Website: bh-photo
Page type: billing-address
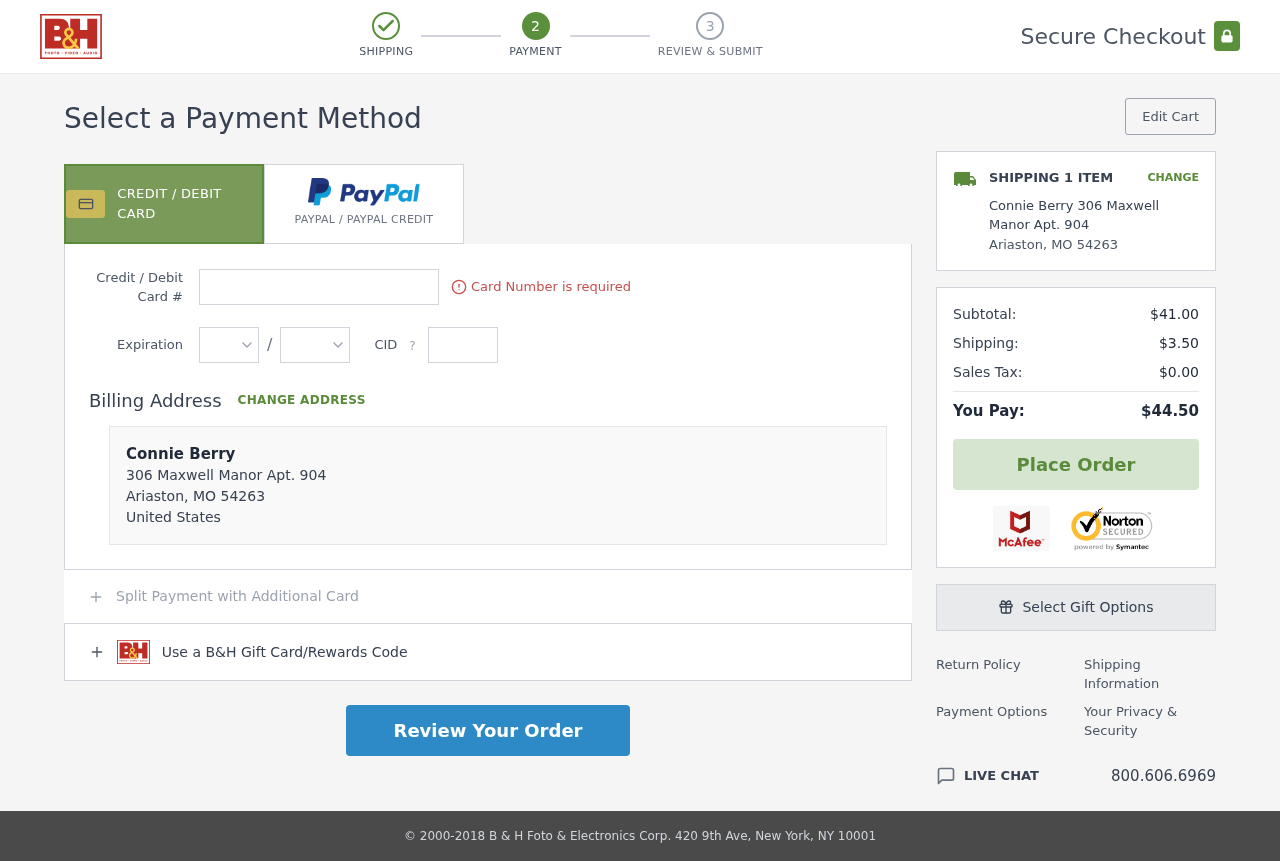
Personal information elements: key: PII_CARD_CVV
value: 9402
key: PII_CARD_EXPIRY_MONTH
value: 04
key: PII_CARD_EXPIRY_YEAR
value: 30
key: PII_CARD_NUMBER
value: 3731 8962 2009 520
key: PII_CITY
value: Ariaston
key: PII_COUNTRY
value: United States
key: PII_FULLNAME
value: Connie Berry
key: PII_FULLNAME2
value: Connie Berry
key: PII_POSTCODE
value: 54263
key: PII_STATE_ABBR
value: MO
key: PII_STREET
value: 306 Maxwell Manor Apt. 904
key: PII_POSTCODE_FULL
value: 54263
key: PII_POSTCODE_NUMERIC
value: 54263
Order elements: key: ORDER_NUM_ITEMS
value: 1
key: ORDER_SUBTOTAL
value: $41.00
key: ORDER_SHIPPING_COST
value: $3.50
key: ORDER_TAX
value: $0.00
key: ORDER_TOTAL
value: $44.50